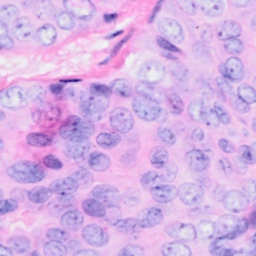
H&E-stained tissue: Breast